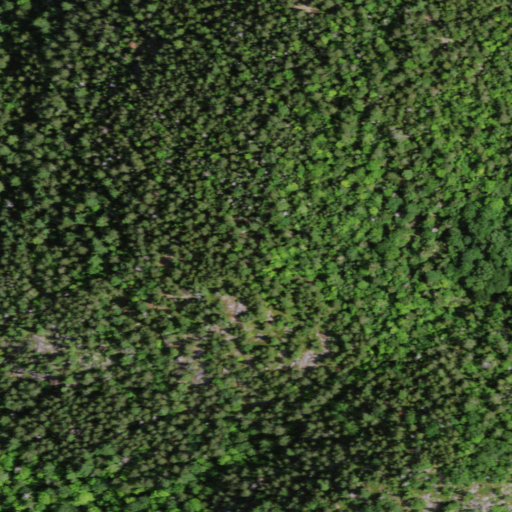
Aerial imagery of mountain in New York named Baxter Mountain containing evergreen forest, deciduous forest, and mixed forest